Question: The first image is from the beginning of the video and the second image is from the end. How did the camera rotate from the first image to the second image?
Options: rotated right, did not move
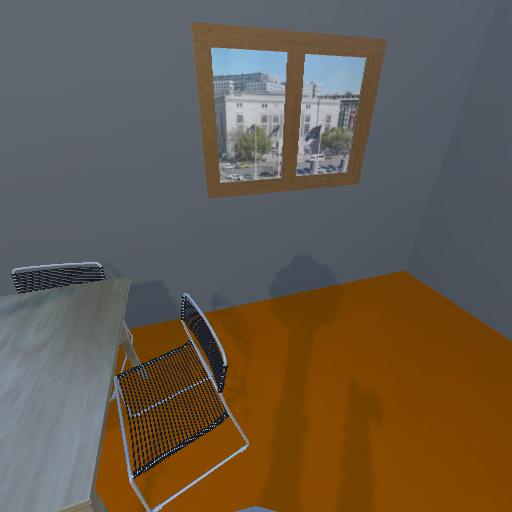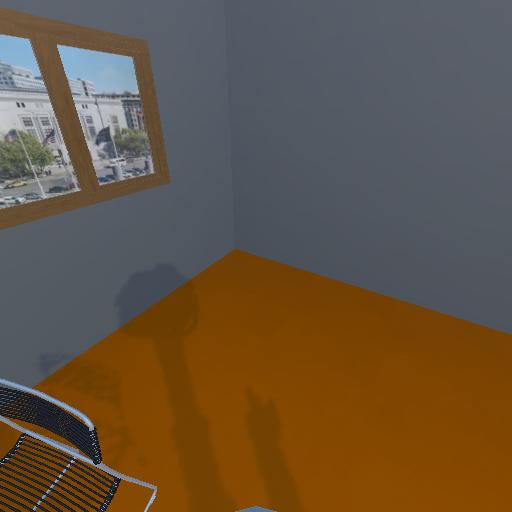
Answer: rotated right